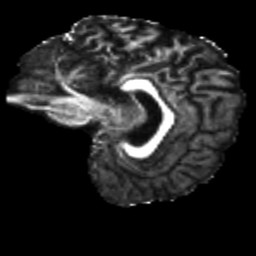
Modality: FA
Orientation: sagittal
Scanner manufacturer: siemens
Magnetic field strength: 3 T
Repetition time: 4 s
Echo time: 0.0594 s